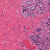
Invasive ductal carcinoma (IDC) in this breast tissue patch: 0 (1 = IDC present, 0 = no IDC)